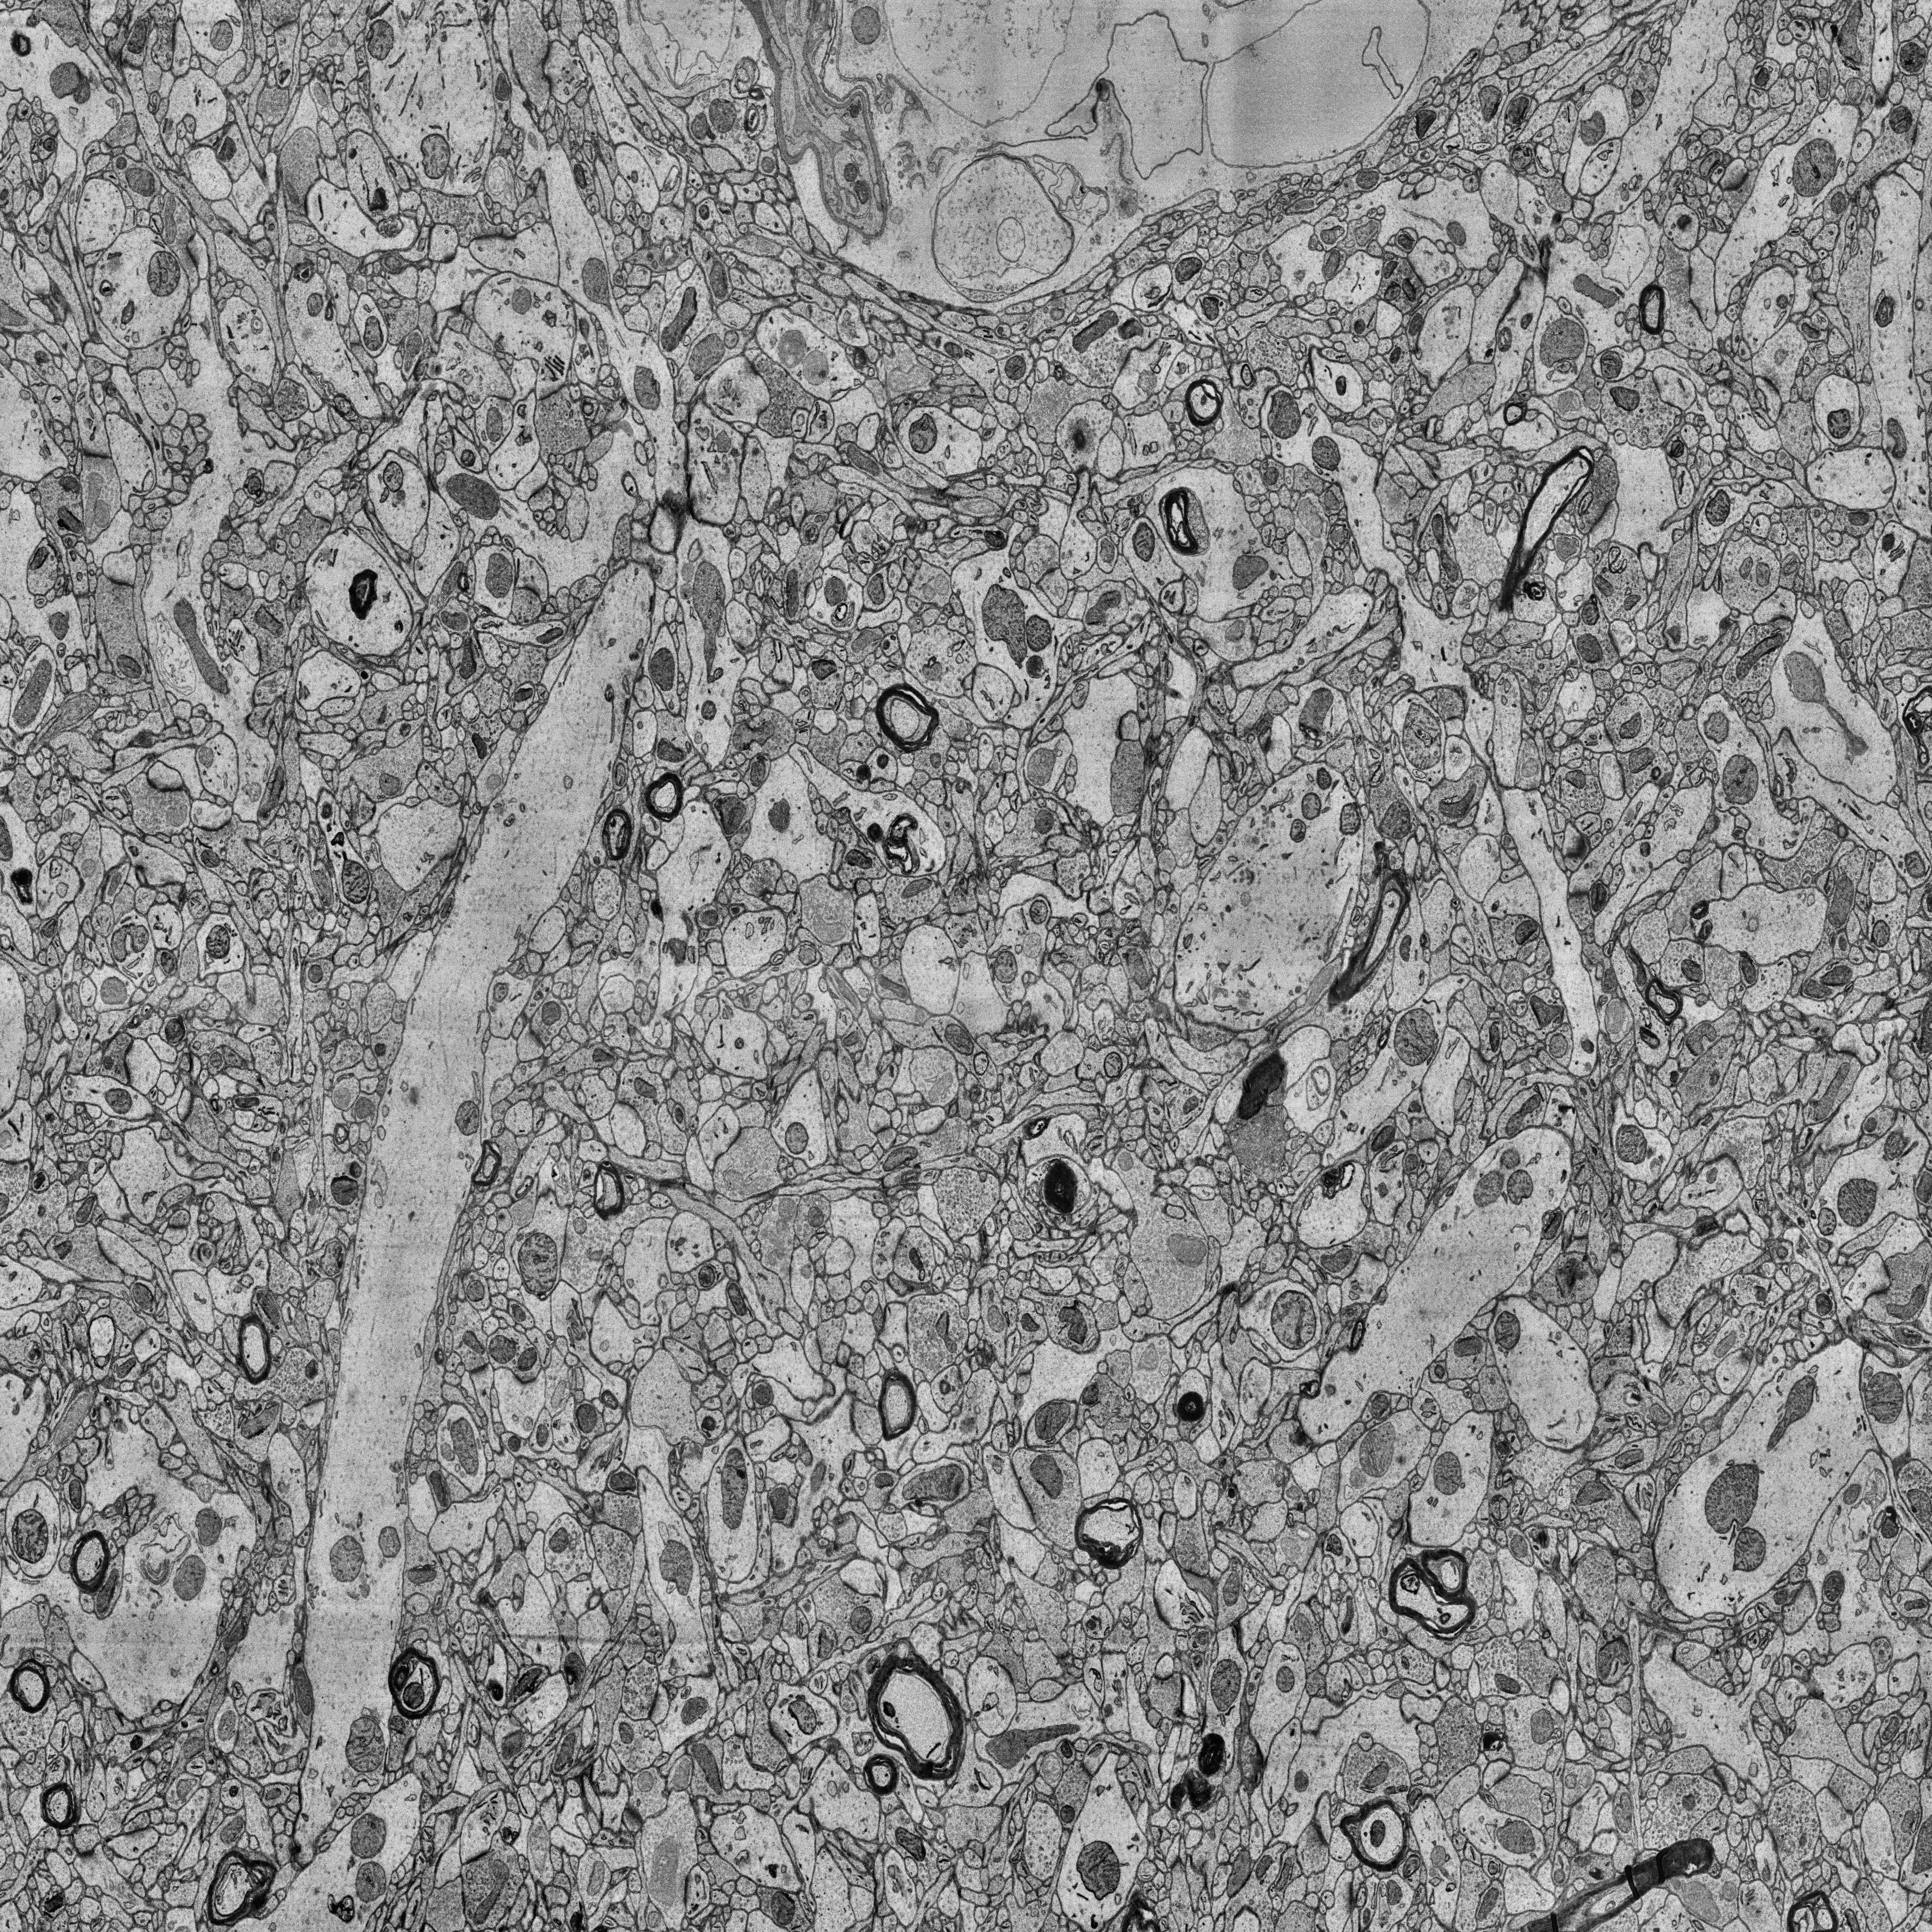
Electron microscopy slice of human cortex tissue
Slice depth (z): 82
Mitochondria instances in slice: 476